Question: I have a piece of try catch code:
'''
try
{
...
}
catch(Exception ex)
{
ModelState.AddModelError(
"duplicateInvoiceNumberOrganisation", "The combination of organisation and invoice number must be unique");
}
'''
For this piece of code I'm trying to insert a record into a database: The dba has set it up so that the database checks for duplicates and returns an error if there are duplicates. Currently, as you can see, I'm adding the same error to the model no matter what error occurred. I want it changed so this error is only added to the model if it was caused by the duplicate error set up by the dba.
Below is the error I want to catch. Note it's in the inner exception. Can anyone tell me how to specifically catch this one?

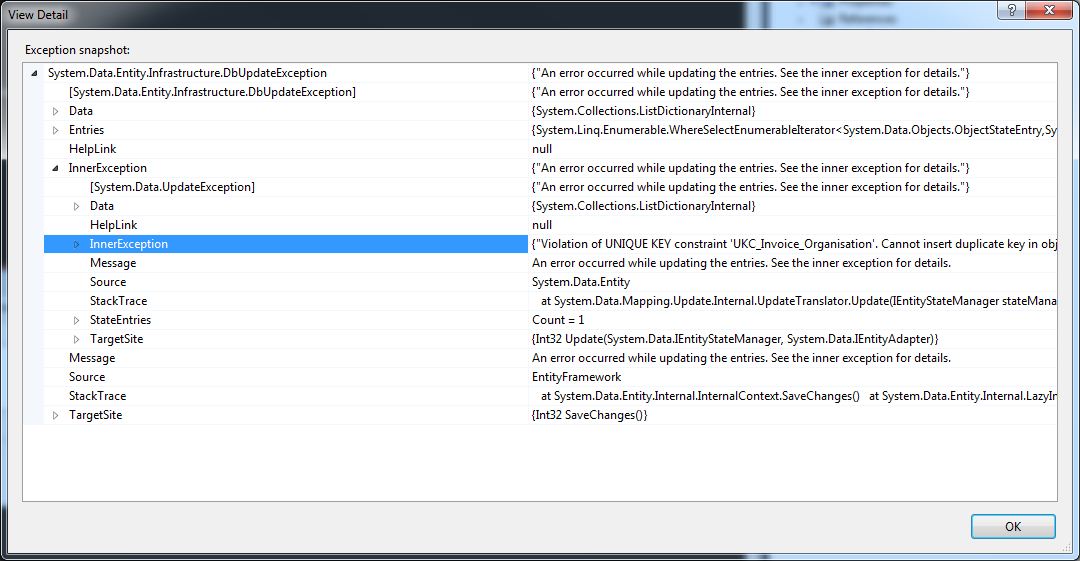
Answer: your current catch add the following:
'''
catch(DbUpdateException ex)
{
if(ex.InnerException is UpdateException)
{
// do what you want with ex.InnerException...
}
}
'''
From C# 6, you can do the following:
'''
catch(DbUpdateException ex) when (ex.InnerException is UpdateException)
{
// do what you want with ex.InnerException...
}
'''